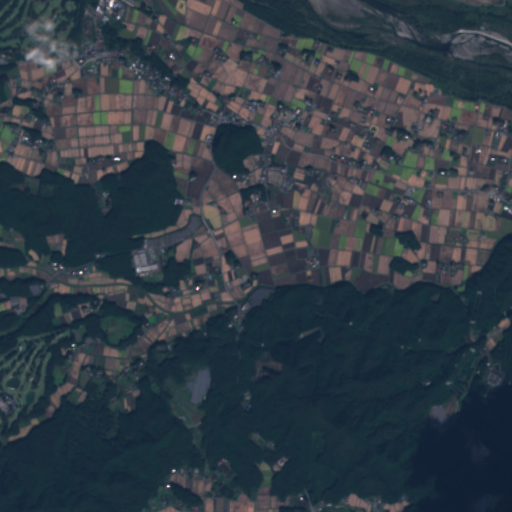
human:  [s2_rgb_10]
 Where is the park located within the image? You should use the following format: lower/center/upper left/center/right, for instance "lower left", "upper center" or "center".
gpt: The park is located in the left of the image.
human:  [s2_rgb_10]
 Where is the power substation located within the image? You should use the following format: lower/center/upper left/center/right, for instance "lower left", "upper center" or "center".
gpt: The power substation is located in the lower right of the image.
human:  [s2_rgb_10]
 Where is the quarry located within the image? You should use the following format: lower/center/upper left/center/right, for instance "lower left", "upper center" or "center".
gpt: There is no quarry in the image.